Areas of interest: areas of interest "Hospital"
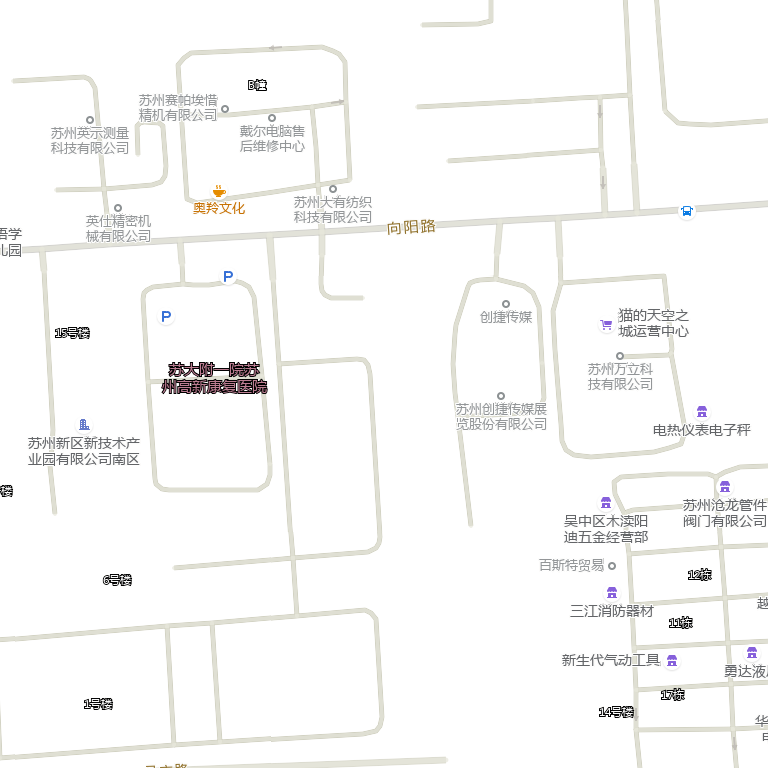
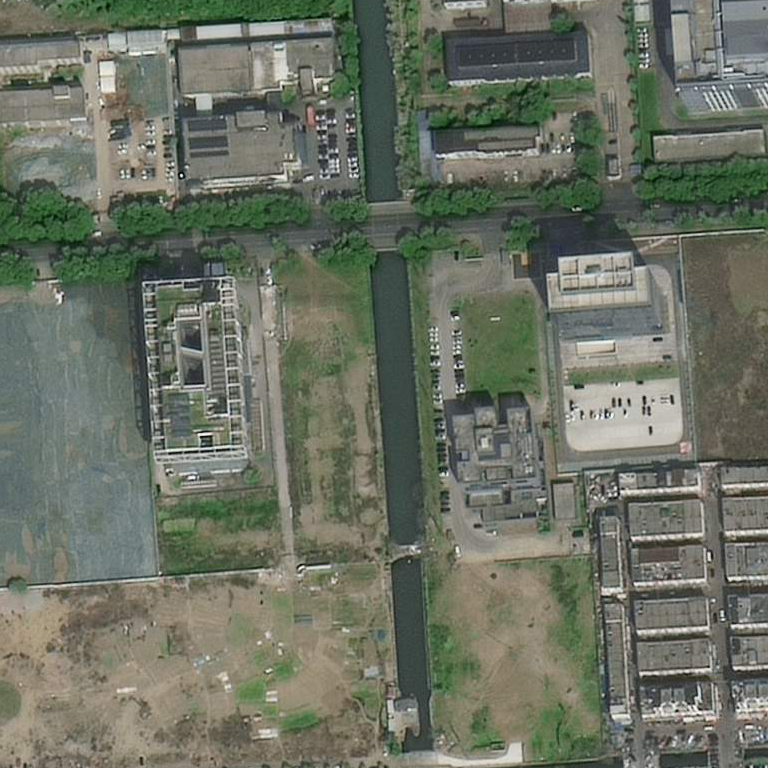